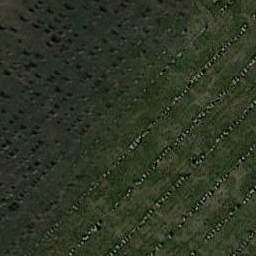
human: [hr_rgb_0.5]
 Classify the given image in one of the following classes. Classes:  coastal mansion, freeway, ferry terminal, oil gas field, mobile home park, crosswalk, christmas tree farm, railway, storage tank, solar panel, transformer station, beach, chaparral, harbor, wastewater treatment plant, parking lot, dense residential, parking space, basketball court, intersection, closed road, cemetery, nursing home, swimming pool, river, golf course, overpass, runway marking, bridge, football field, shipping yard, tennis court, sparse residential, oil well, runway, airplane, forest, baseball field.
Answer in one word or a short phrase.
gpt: cemetery